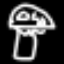
Label: mushroom